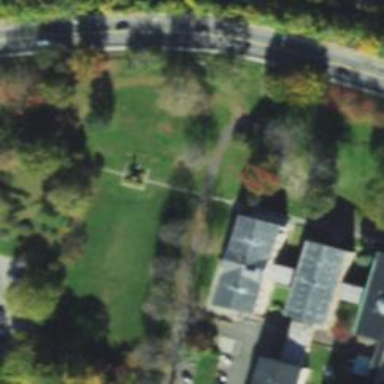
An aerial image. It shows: Historic memorial featuring statue.